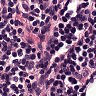
Metastatic tissue present: no